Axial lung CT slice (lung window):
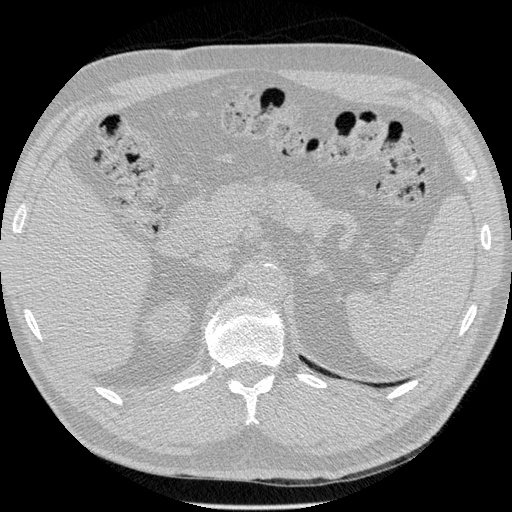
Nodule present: no